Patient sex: M
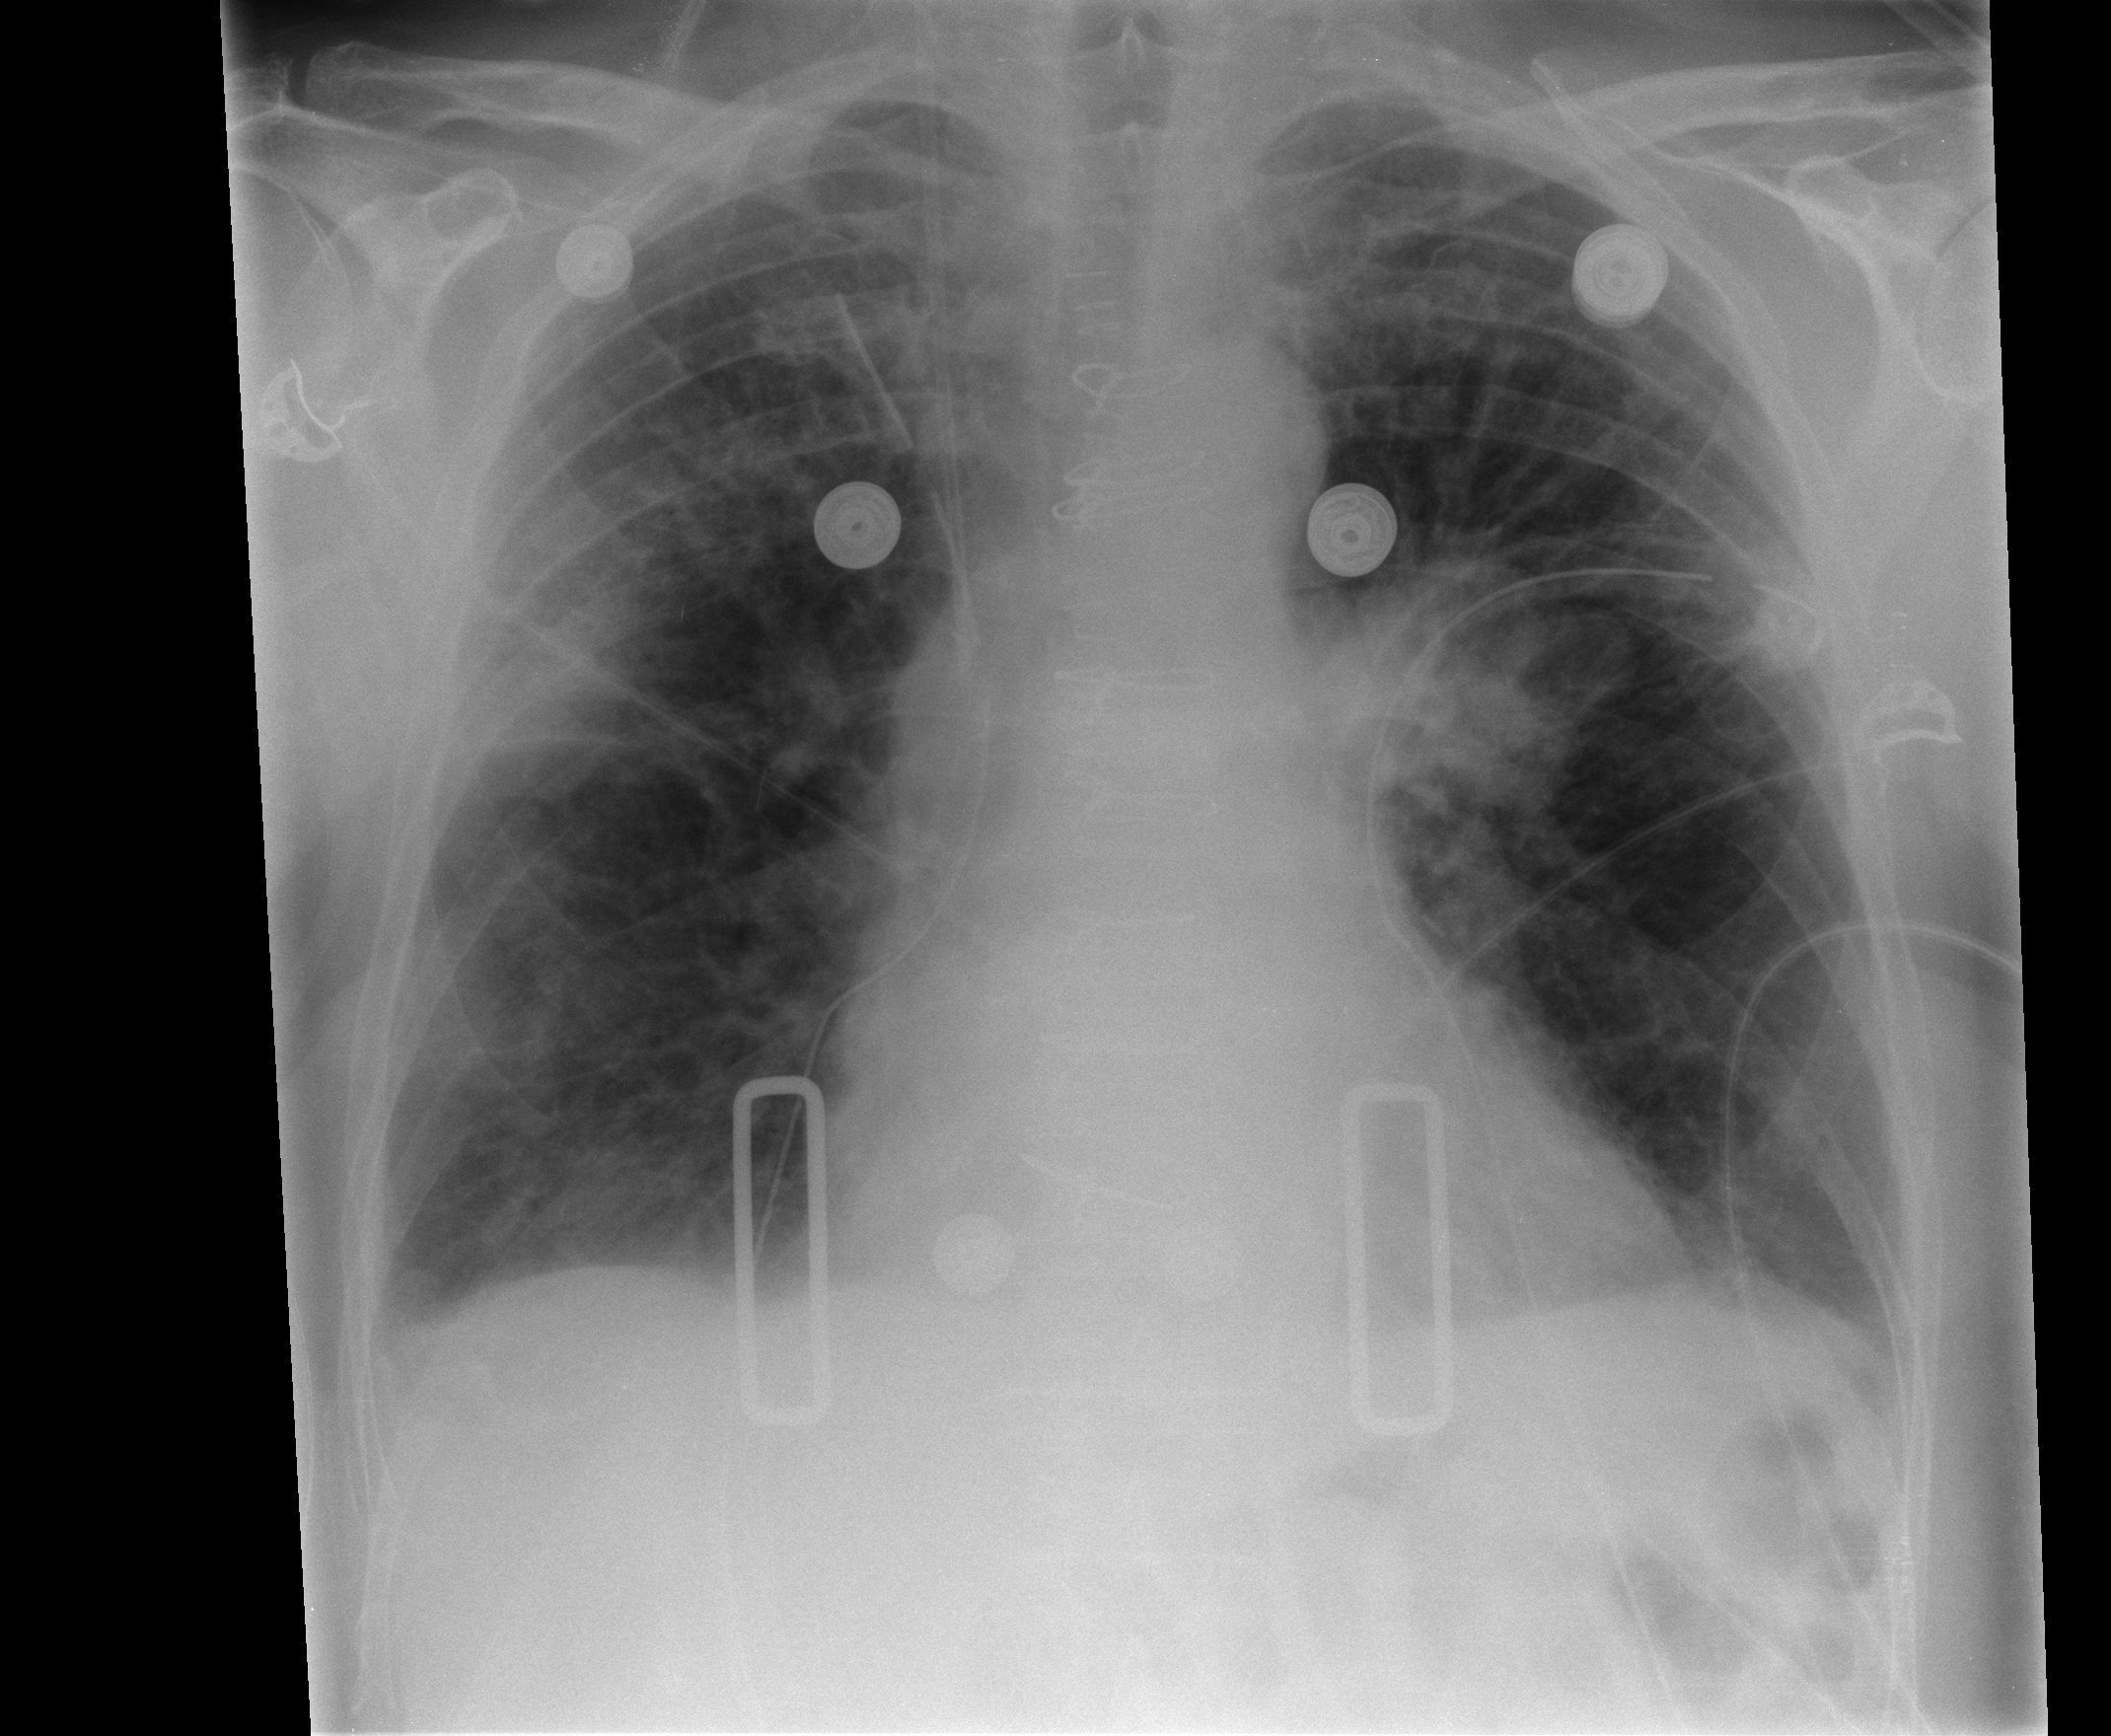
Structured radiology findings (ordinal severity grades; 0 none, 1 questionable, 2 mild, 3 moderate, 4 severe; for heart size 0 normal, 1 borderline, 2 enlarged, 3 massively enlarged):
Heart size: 0
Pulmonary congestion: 2
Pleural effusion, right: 0
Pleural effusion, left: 0
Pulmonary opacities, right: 1
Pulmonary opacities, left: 0
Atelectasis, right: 2
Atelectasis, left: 2